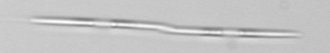
Label: Pseudo-nitzschia